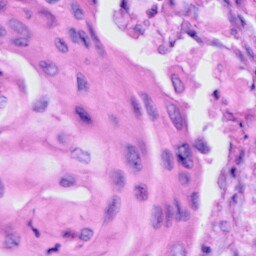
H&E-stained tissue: Cervix